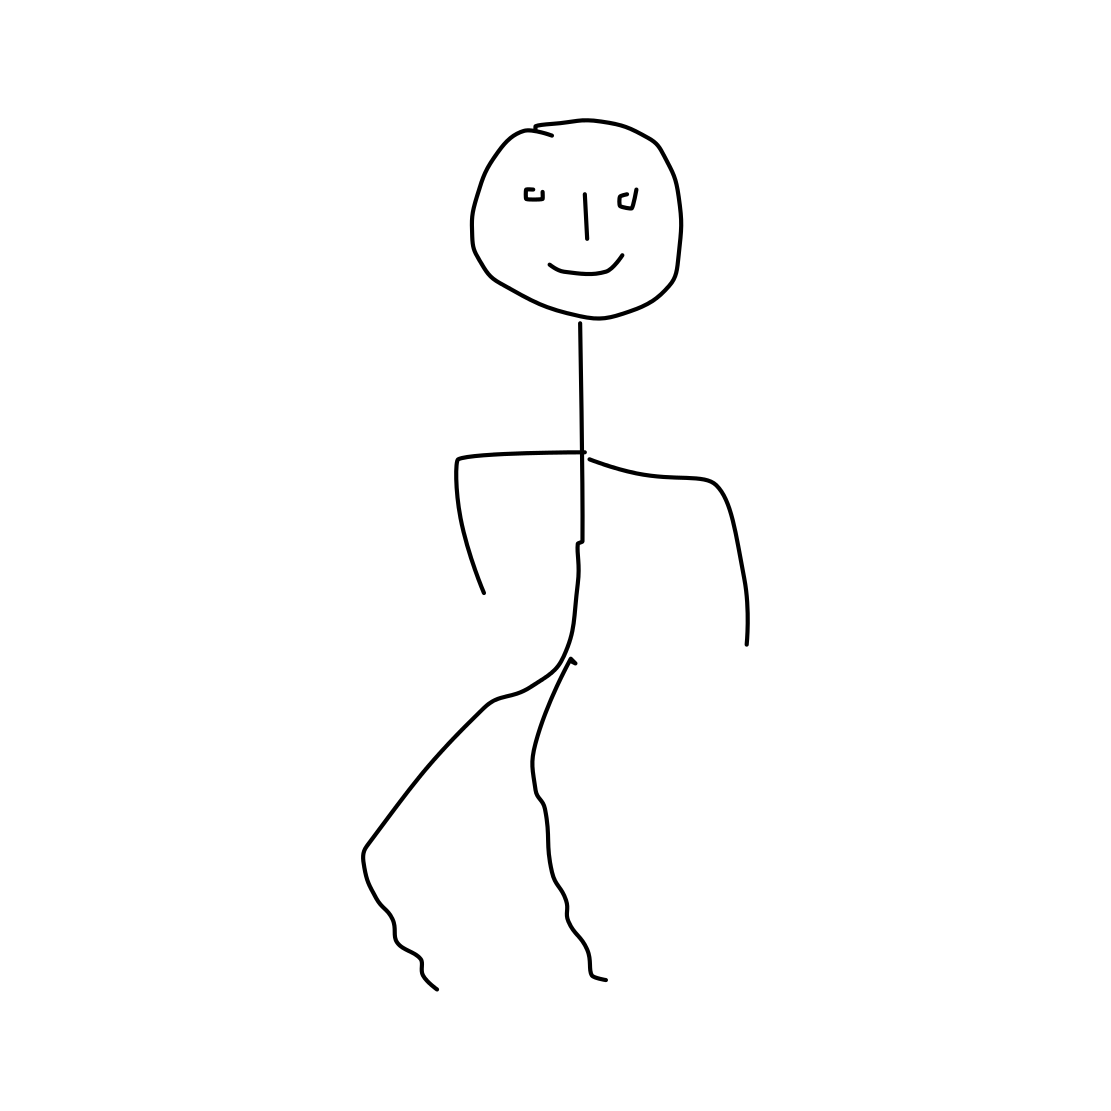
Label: person walking